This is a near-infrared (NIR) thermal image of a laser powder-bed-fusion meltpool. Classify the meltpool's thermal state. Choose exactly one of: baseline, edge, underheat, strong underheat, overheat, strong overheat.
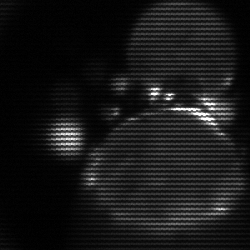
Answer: edge